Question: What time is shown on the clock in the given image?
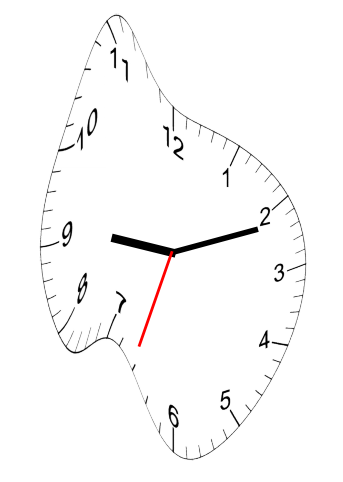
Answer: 09:11:33